Field crop: maize
Growth stage: 2
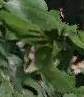
Species: maize